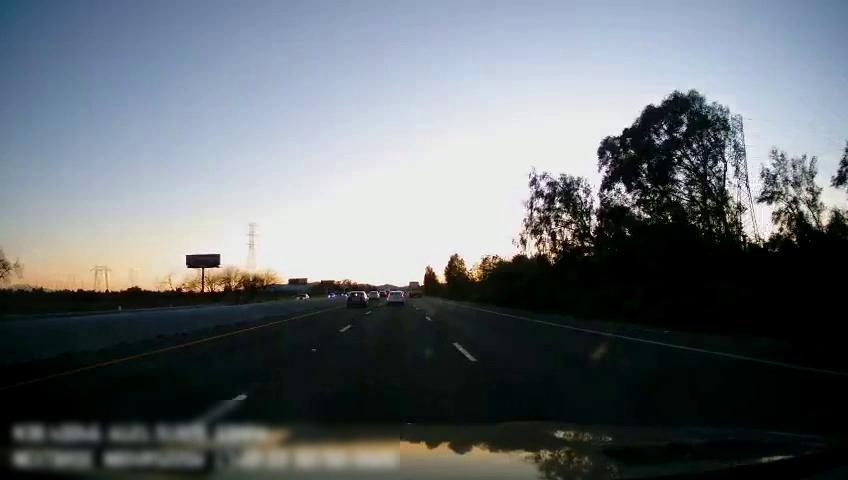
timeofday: Day
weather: Sunny
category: Drivable Space
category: Vehicles | Car
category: Vehicles | SUV
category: Vehicles | Car
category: Vehicles | Car
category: Vehicles | Truck
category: Lanes | Current Lane
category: Lanes | Current Lane
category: Lanes | Alternate Lane
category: Lanes | Alternate Lane